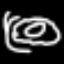
Label: donut